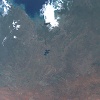
Label: land